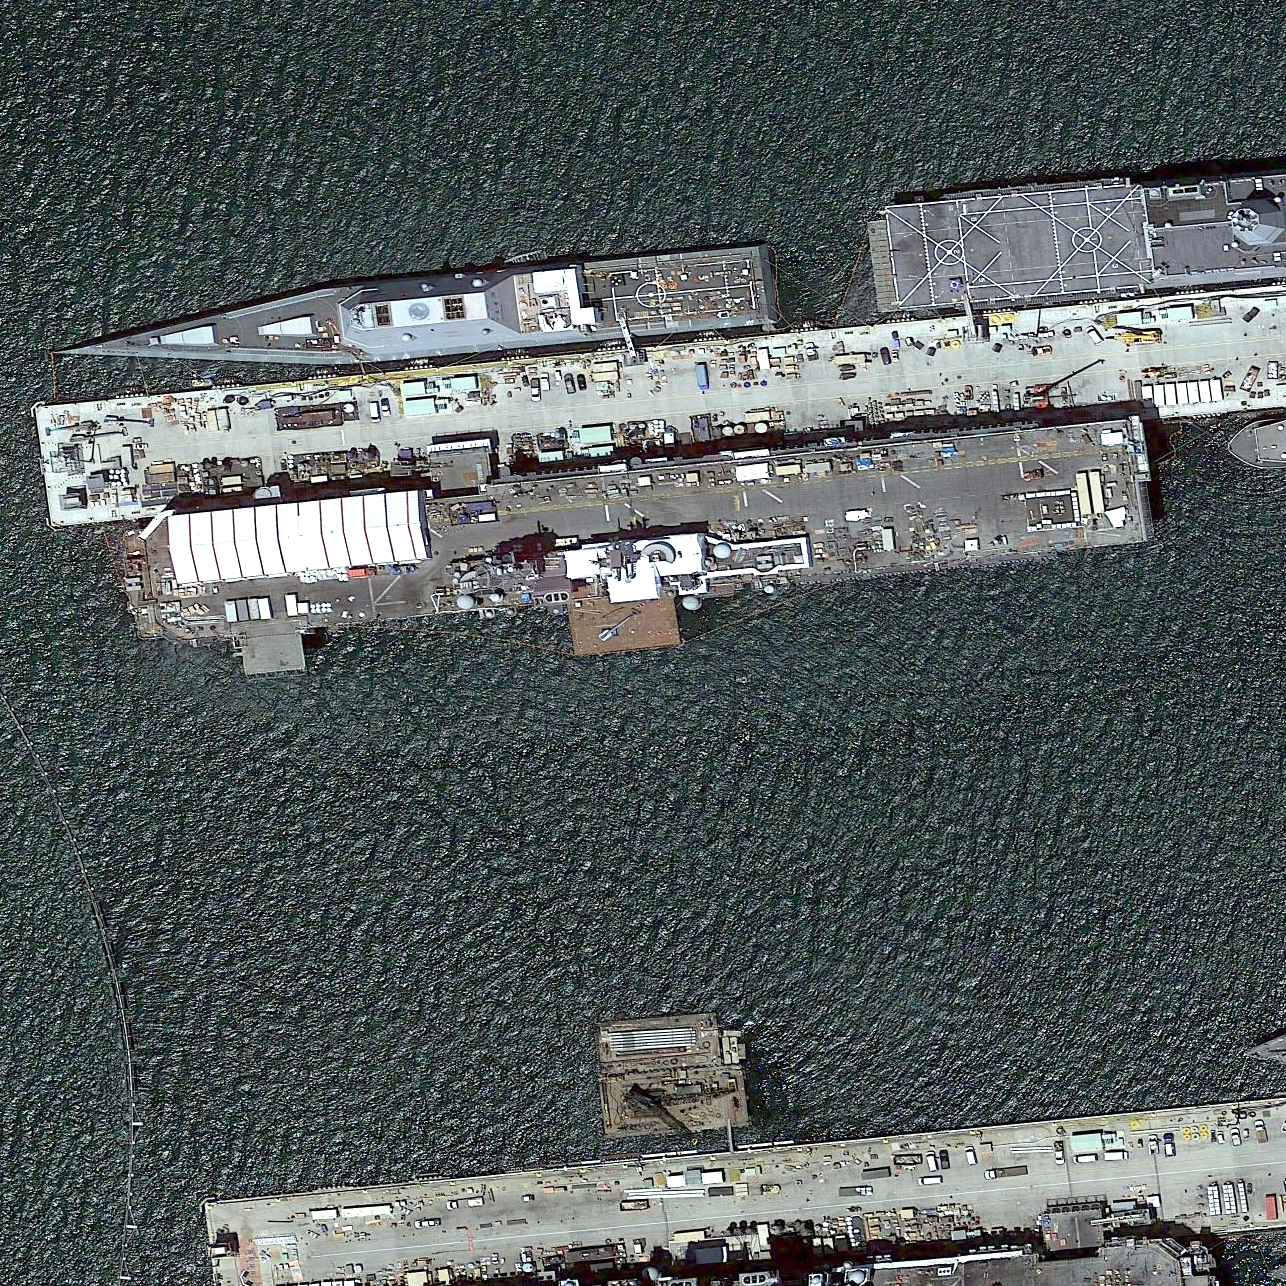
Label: assault